Interaction volume radius: 5 \u00c5
Interaction volume height: 10 \u00c5
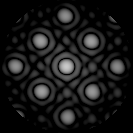
Disorder parameter: 0.07339